Breast ultrasound image
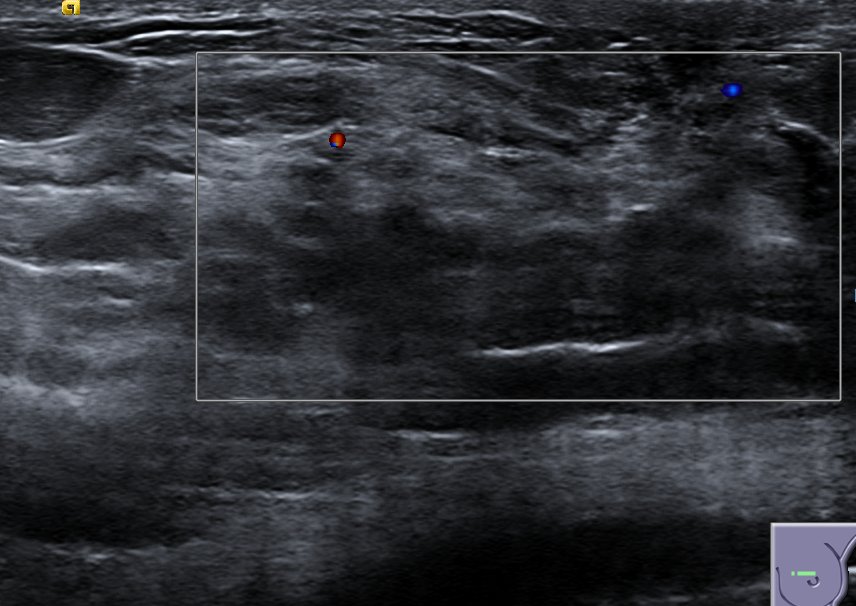
Diagnosis: malignant